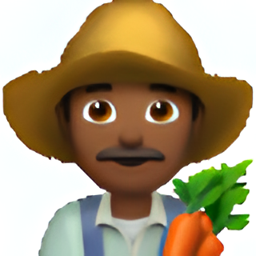
Name: male farmer type 5
Emoji: 👨🏾‍🌾
Group: People & Body
Sub-group: person-role